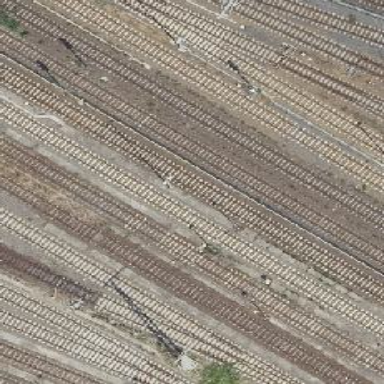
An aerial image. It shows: Railway signal.